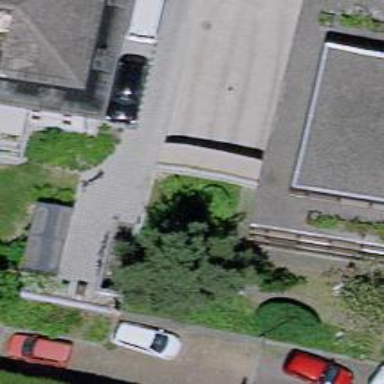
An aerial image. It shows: Parking entrance.